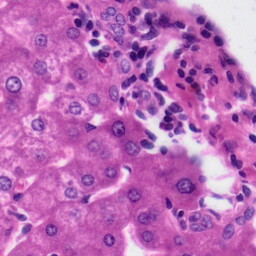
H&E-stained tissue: Liver